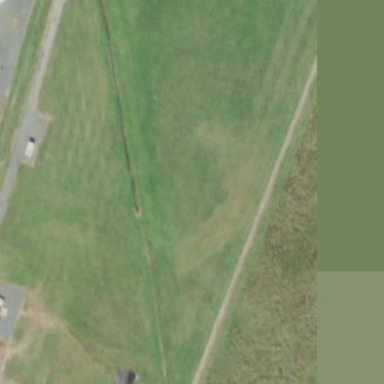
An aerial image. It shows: Open area covered with grass.